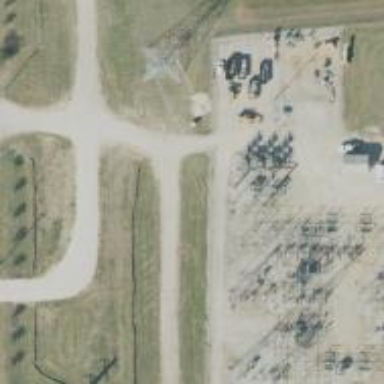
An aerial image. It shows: Switch used for power control.